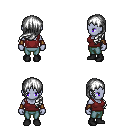
a pixel art fantasy rpg character, female body template, dark elf, purple skin, maroon pirate shirt, teal pants, white left-swept hairstyle, leather bracers, black shoes, four views (front, back, left, right), 2x2 character sprite sheet, small pixel art, hard edges, no anti-aliasing